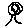
Label: tree